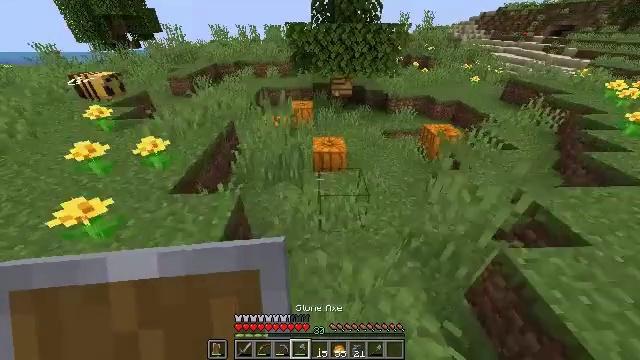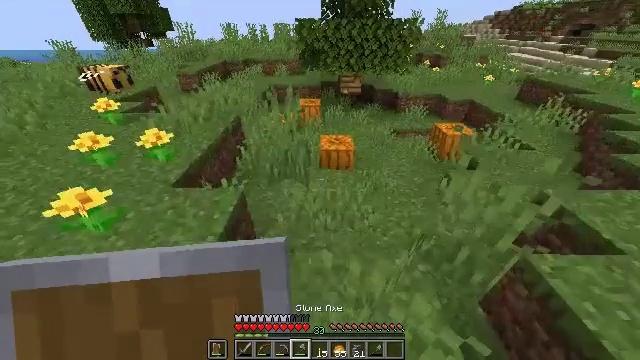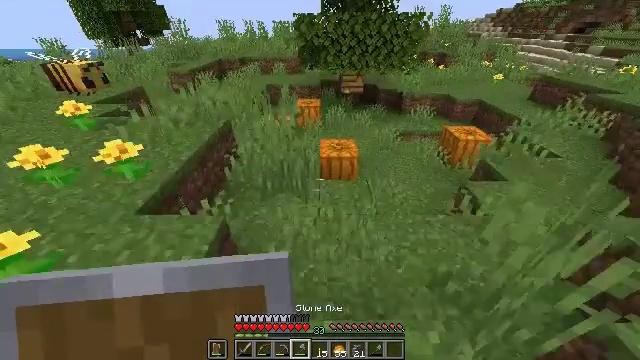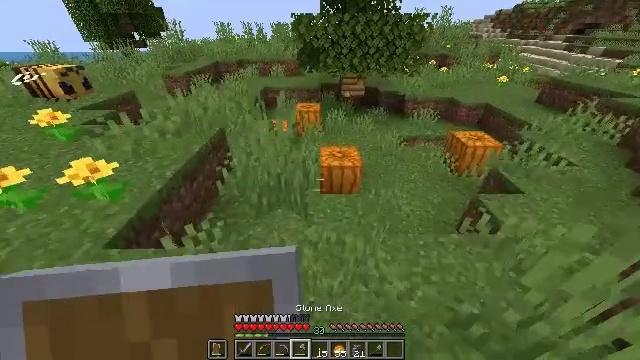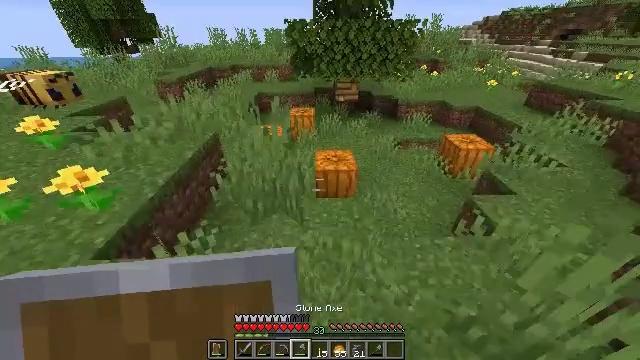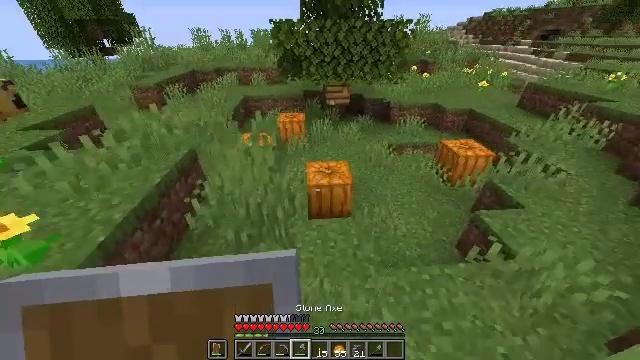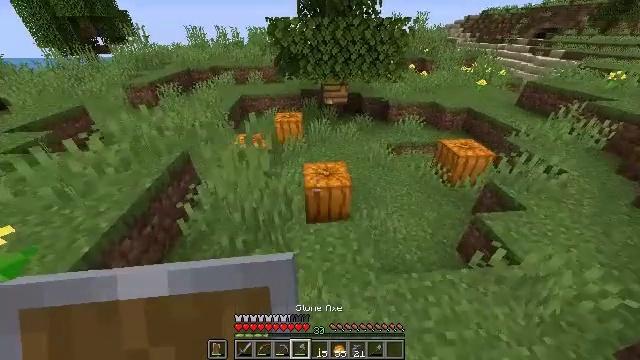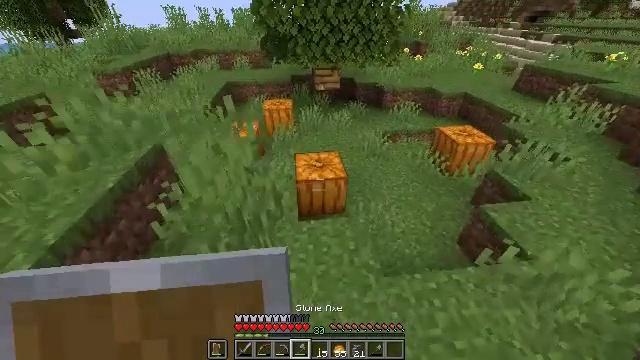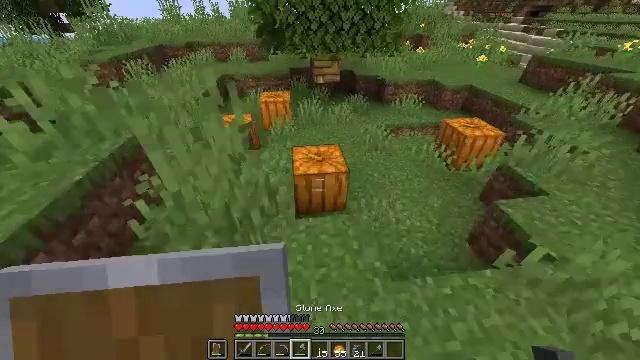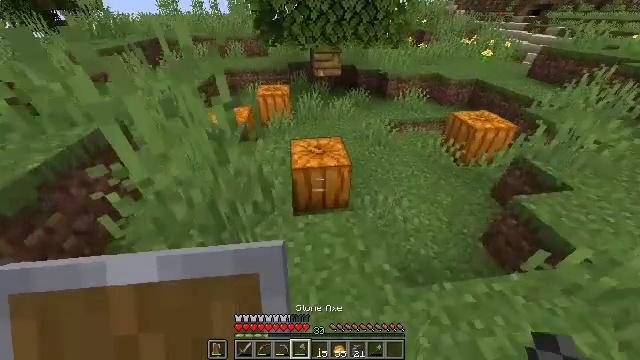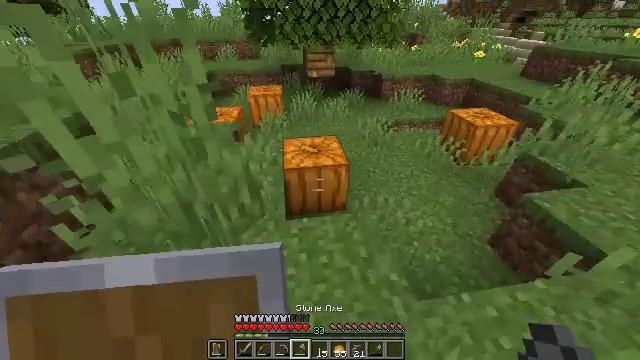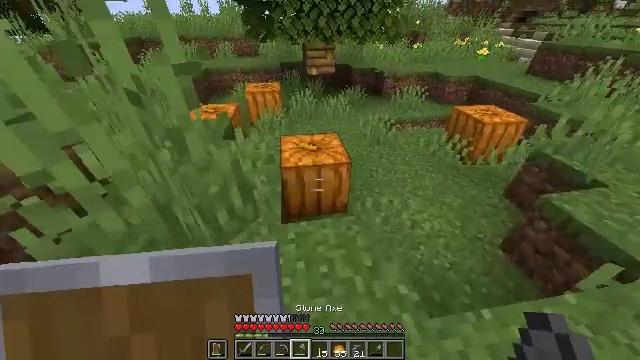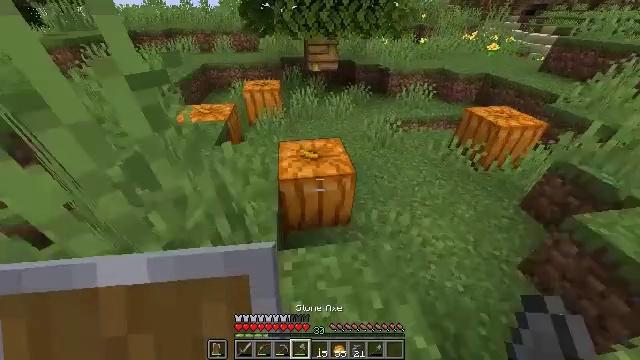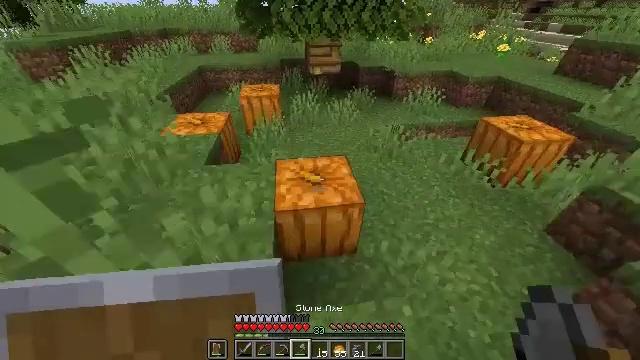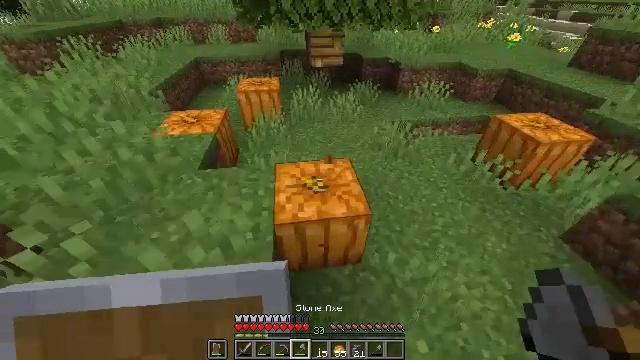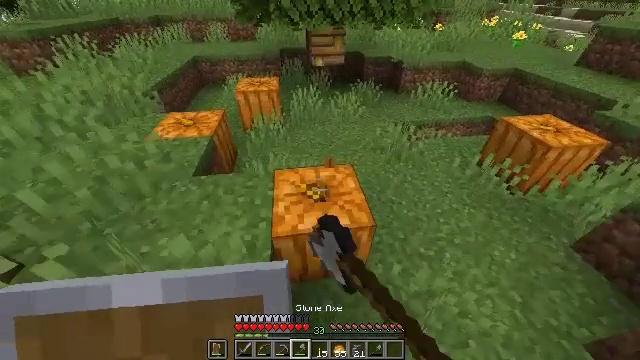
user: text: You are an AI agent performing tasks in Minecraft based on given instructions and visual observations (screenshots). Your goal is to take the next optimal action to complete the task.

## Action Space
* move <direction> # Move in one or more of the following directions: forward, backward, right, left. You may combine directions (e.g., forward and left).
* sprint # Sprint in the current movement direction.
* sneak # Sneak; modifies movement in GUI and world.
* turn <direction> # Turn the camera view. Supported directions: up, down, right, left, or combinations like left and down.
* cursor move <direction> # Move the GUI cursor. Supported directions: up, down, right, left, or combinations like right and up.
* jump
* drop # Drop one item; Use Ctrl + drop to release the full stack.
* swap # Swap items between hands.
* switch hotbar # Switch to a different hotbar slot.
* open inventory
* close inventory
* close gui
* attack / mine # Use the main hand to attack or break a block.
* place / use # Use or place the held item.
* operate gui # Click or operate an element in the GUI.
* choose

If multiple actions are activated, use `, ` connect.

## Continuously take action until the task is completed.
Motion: motion action
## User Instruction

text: Collect the pumpkin by holding left button.
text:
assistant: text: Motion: move forward, turn left
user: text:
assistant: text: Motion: move forward
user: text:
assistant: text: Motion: move forward
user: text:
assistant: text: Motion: move forward, turn right and up
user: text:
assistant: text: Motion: move forward, turn right
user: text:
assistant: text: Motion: move forward
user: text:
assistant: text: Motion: move forward, turn right and down
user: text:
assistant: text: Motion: move forward
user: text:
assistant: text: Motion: move forward
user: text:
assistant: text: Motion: move forward, turn right and up
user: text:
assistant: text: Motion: move forward
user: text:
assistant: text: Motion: move forward, turn down
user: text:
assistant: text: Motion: move forward
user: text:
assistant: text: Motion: move forward, turn down, attack / mine
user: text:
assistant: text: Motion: attack / mine
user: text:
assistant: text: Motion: turn down, attack / mine
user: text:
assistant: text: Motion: turn down, attack / mine
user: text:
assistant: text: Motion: turn down, attack / mine
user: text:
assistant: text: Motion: attack / mine
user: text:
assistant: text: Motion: attack / mine
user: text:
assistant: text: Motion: attack / mine
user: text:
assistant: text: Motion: attack / mine
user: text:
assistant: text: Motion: attack / mine
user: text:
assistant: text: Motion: attack / mine
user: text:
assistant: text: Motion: attack / mine
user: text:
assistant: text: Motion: no_op